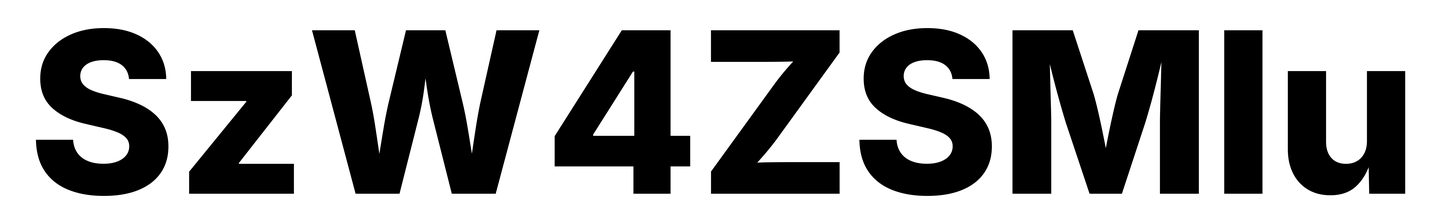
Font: Inter_ExtraBold